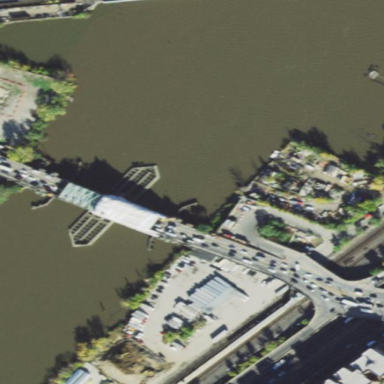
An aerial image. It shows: Man-made bridge.